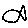
Label: fish